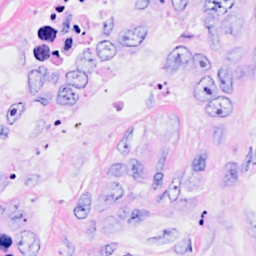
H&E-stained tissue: Breast